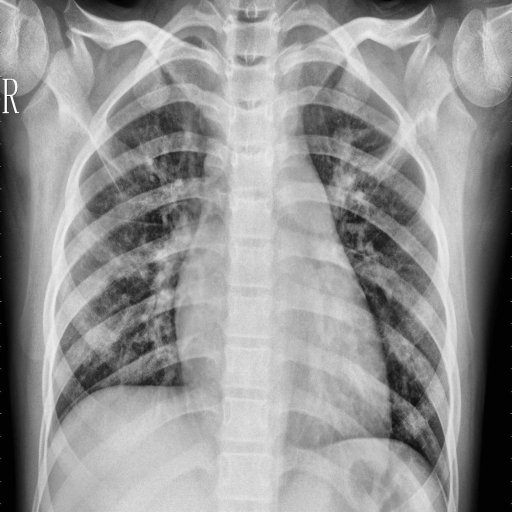
Finding: PNEUMONIA